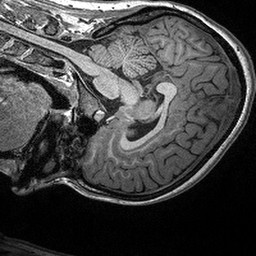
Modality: T1w
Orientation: sagittal
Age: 24
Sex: female
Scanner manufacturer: siemens
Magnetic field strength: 3 T
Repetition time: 2.3 s
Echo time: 0.00298 s